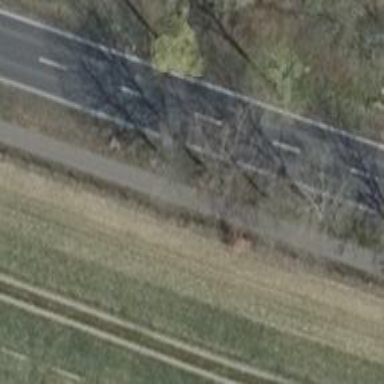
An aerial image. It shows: Avenue lined with trees.